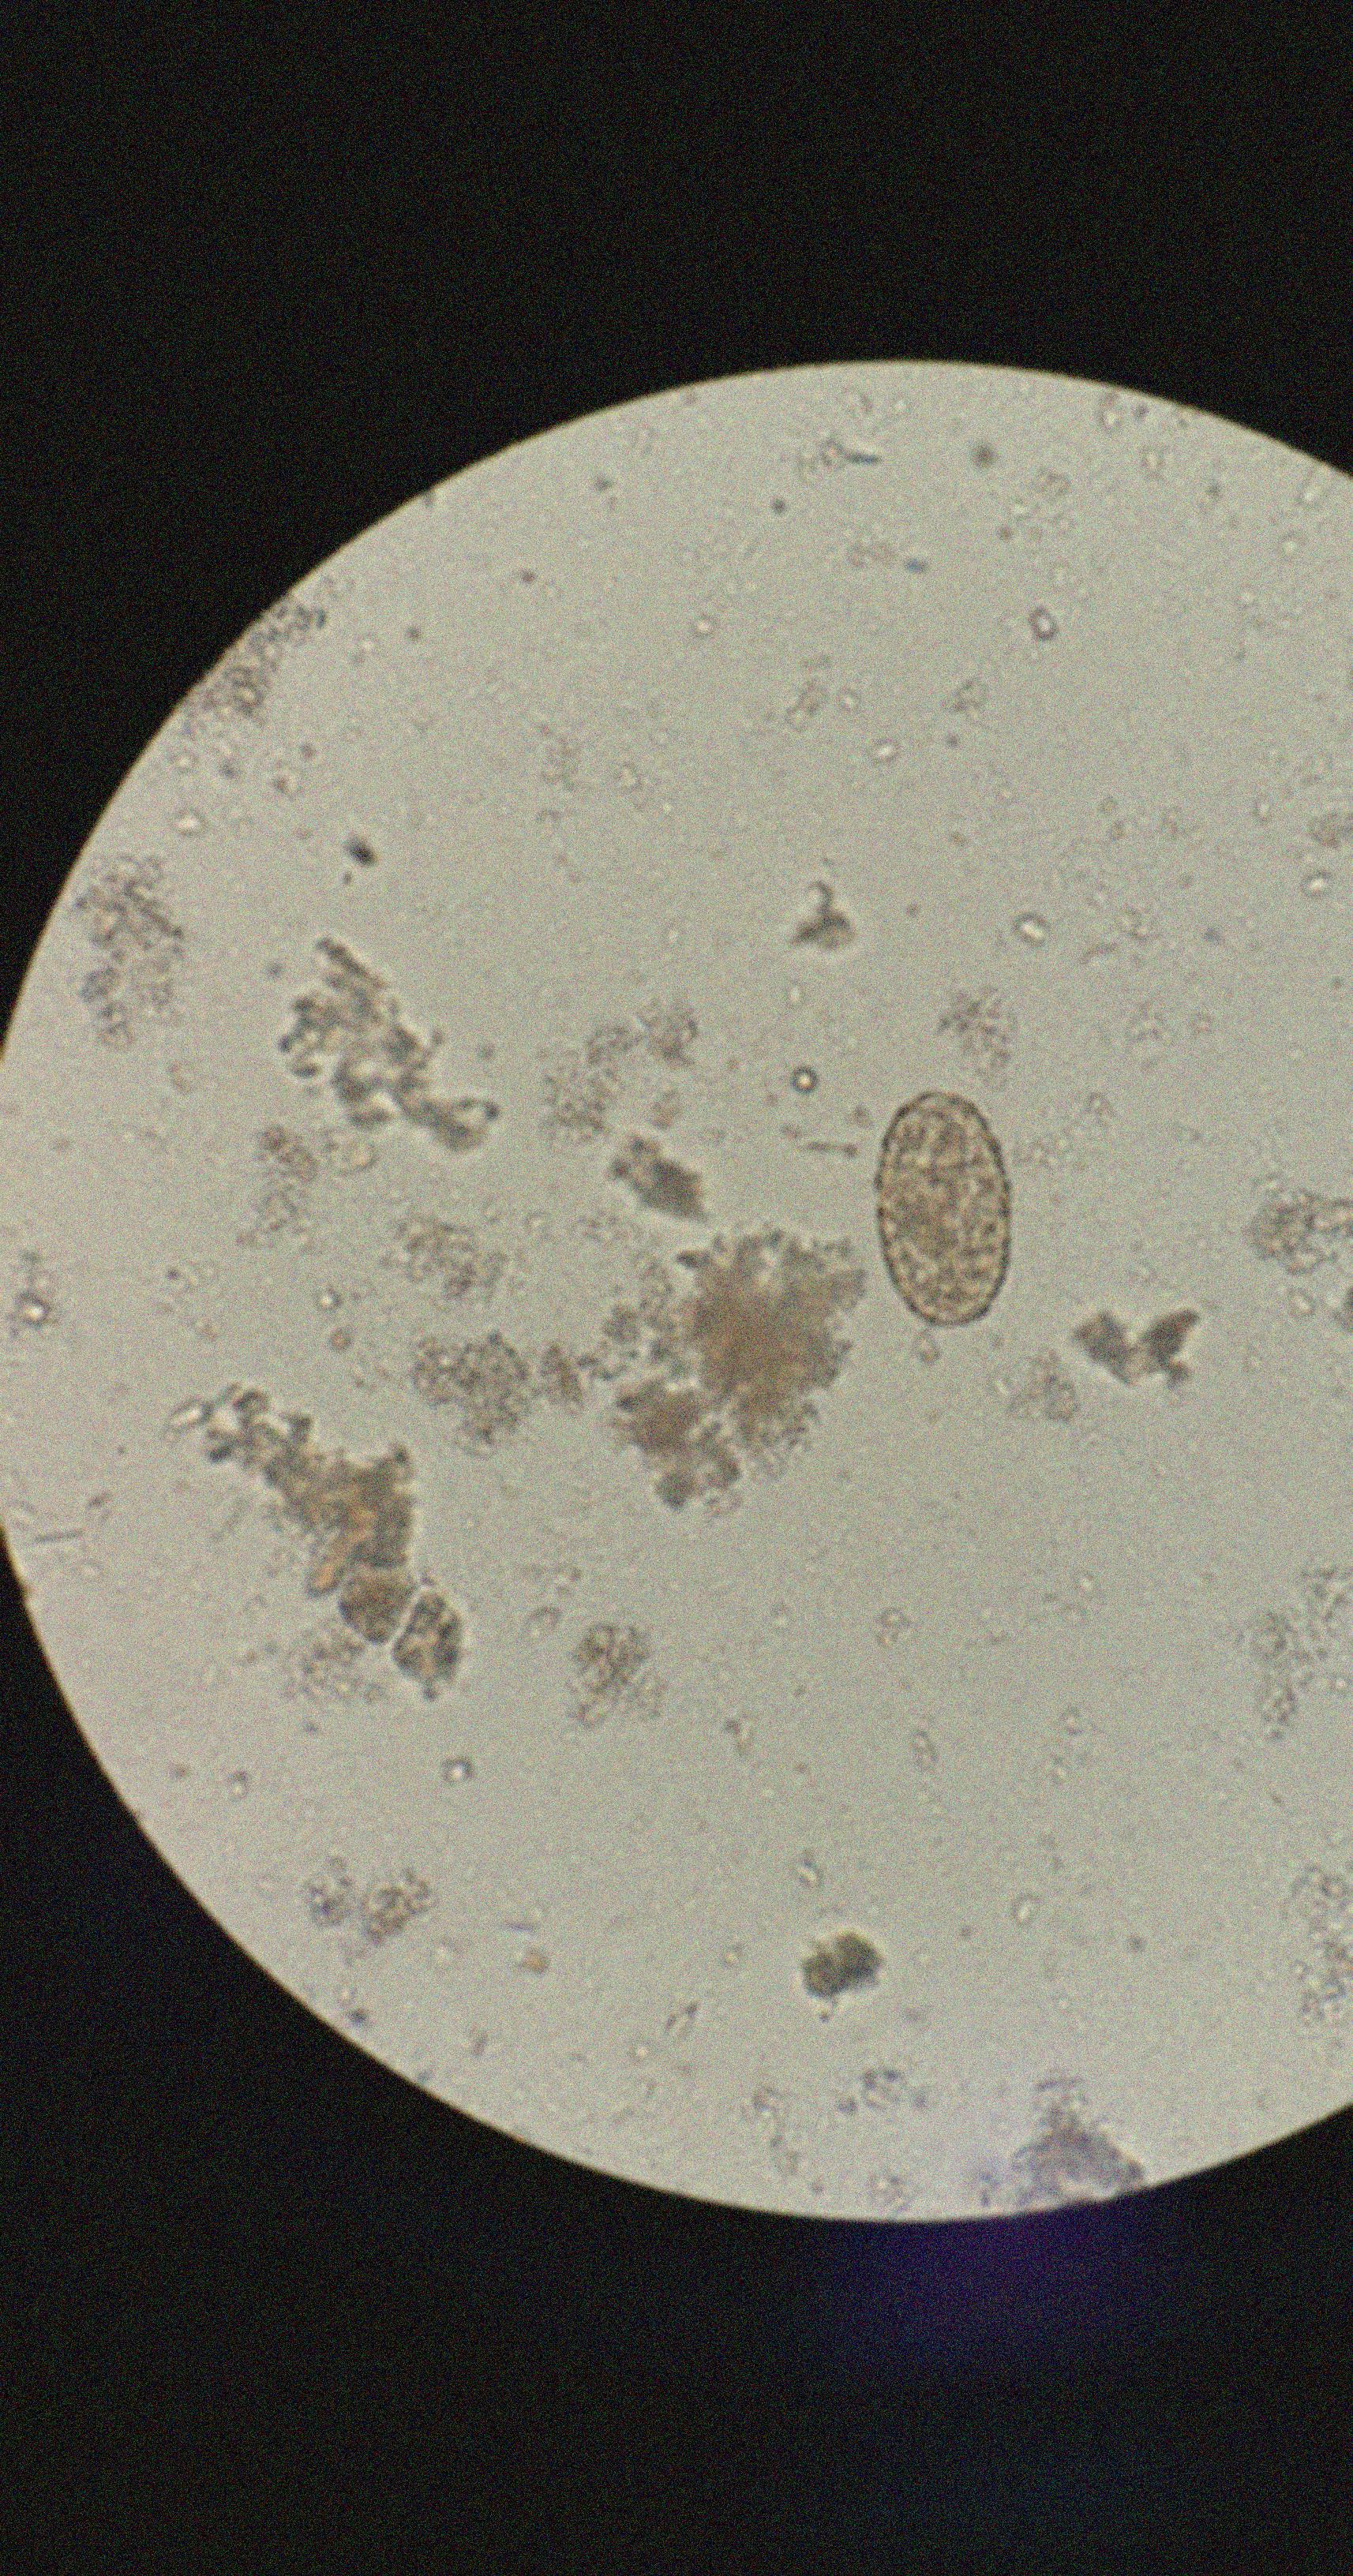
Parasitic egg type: Ascaris lumbricoides